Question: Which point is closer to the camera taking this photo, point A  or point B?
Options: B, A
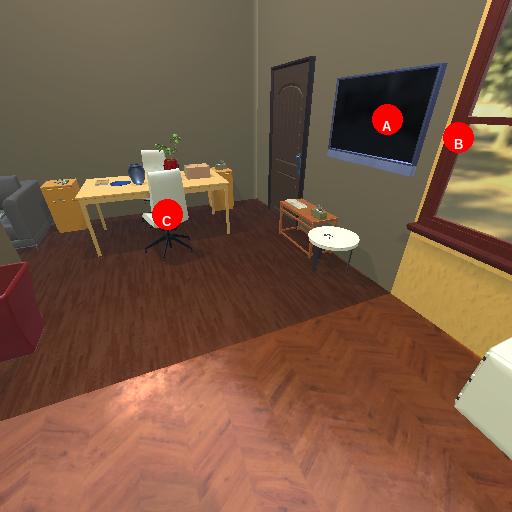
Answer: B